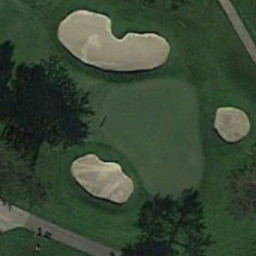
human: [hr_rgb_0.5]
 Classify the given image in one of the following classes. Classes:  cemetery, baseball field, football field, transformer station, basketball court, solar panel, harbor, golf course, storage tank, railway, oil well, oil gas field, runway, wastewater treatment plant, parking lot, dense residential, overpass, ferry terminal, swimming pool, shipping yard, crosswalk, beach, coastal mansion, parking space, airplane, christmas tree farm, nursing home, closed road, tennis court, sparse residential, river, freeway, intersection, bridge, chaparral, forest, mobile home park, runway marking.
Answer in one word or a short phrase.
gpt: golf course